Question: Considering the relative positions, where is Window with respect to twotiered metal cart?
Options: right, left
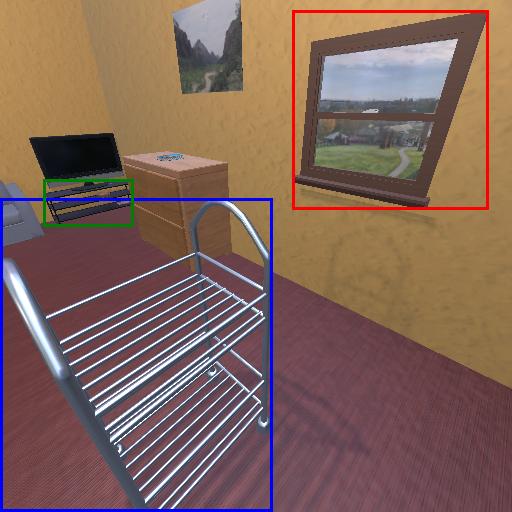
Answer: right